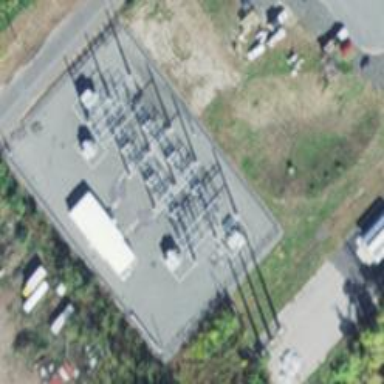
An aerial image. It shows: Switch for power supply.